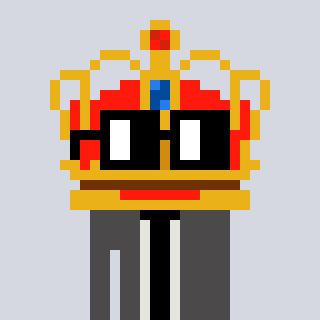
a pixel art character with square black glasses, a crown-shaped head and a grayscale-colored body on a cool background